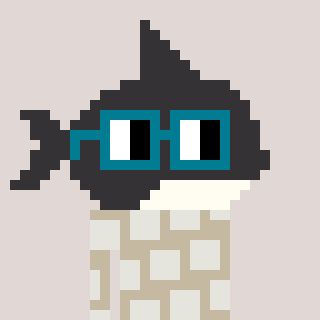
a pixel art character with square dark green glasses, a orca-shaped head and a bege-colored body on a warm background